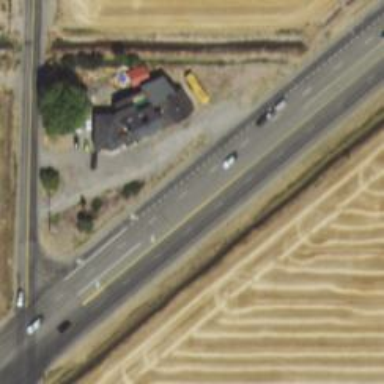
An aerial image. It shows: Asphalt trunk highway.